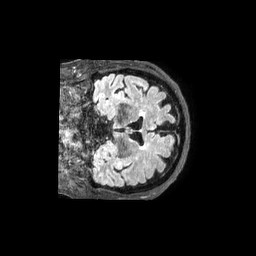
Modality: FLAIR
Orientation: coronal
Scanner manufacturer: philips
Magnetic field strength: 3 T
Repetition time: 4.8 s
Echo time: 0.34 s